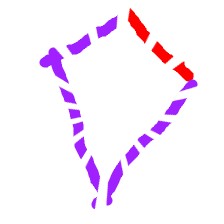
Shape: kite